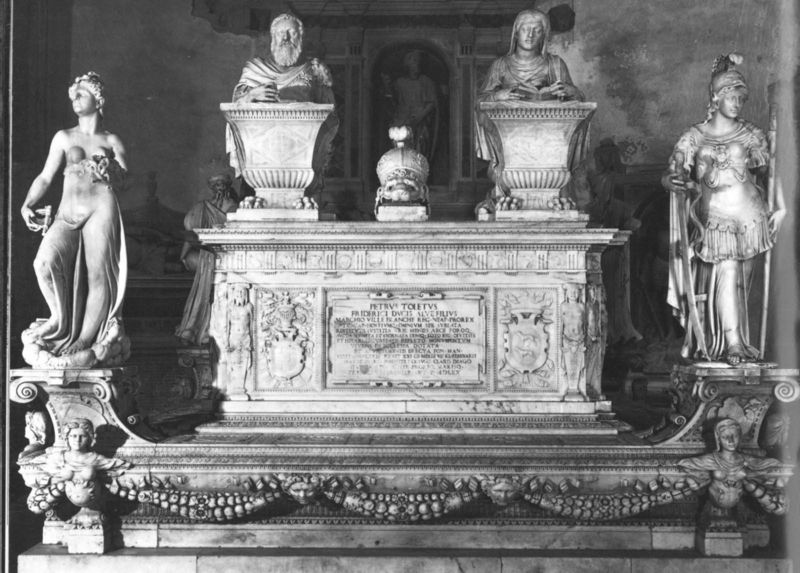
Titel: Grabmal des Don Pedro de Toledo und seiner Frau
Künstler: Giovanni da Nola
Standort: Neapel, S. Giacomo Maggiore (EU - I - Kampanien)
Schlagwörter: dunkel, kopf, mann, nackt, umhang, weiß, frauen, frau, haar, hell, marmor, männer, schwarz, bart, sockel, stein, kirche, kelch, girlande, statue, relief, schrift, figuren, tafel, inschrift, büste, ornamente, foto, fotografie, memento mori, buch, dom, schwert, helm, rüstung, altar, girlanden, wappen, sarg, statuen, grab, speer, büsten, petrus, urne, verzierungen, grabmal, sarkophag, epitaph, sakrophag, innenschrift, dirche